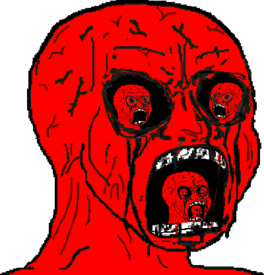
Label: 5_Rage